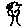
Label: tree